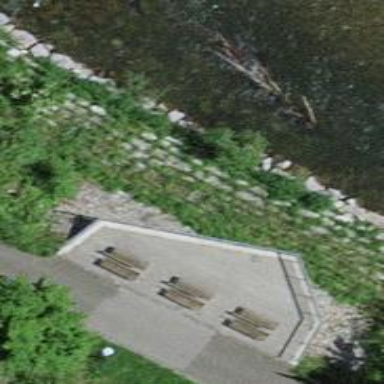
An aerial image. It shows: Brown bench.